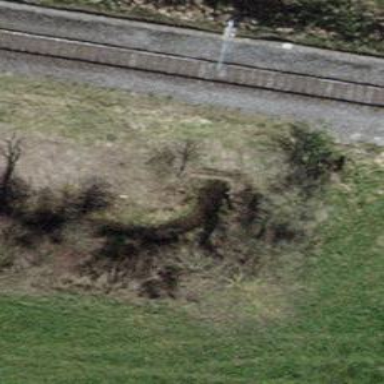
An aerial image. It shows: Culvert tunnel.